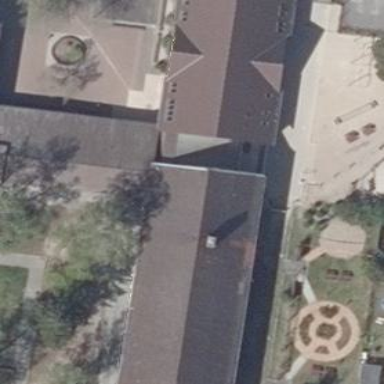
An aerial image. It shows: School.